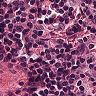
Metastatic tissue present: no